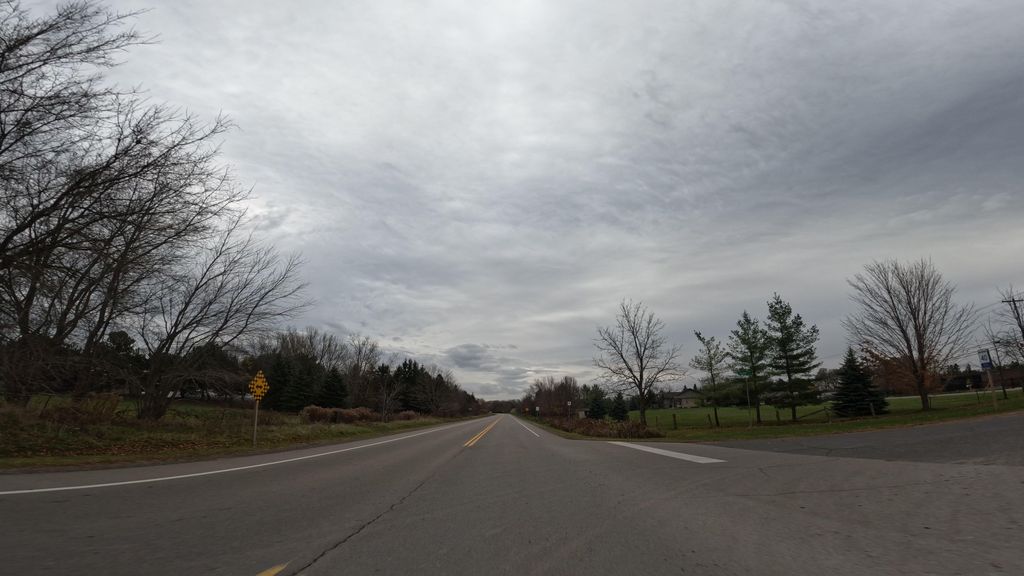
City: hamilton